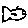
Label: fish